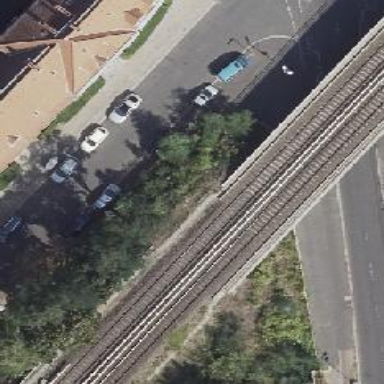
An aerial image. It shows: Bridge carrying electrified light rail track.